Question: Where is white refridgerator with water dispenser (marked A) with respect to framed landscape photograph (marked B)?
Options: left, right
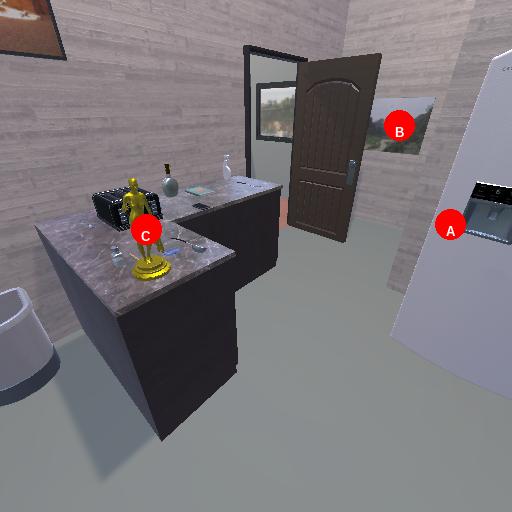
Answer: left